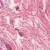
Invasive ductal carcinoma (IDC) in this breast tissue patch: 0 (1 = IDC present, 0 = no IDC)